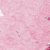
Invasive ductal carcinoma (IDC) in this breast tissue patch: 0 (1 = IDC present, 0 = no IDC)